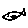
Label: fish